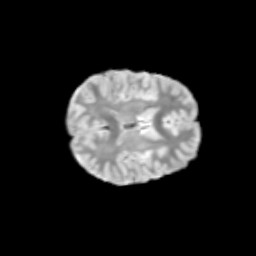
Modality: T2w
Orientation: axial
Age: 12
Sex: female
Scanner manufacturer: siemens
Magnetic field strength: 3 T
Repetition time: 3.8 s
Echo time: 0.07 s